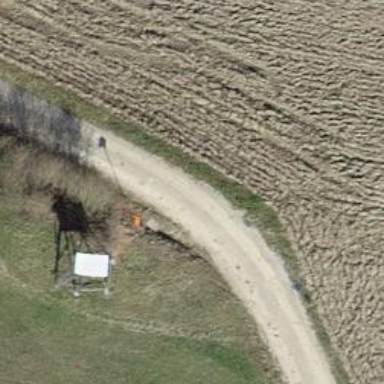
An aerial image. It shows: Aerial marker.